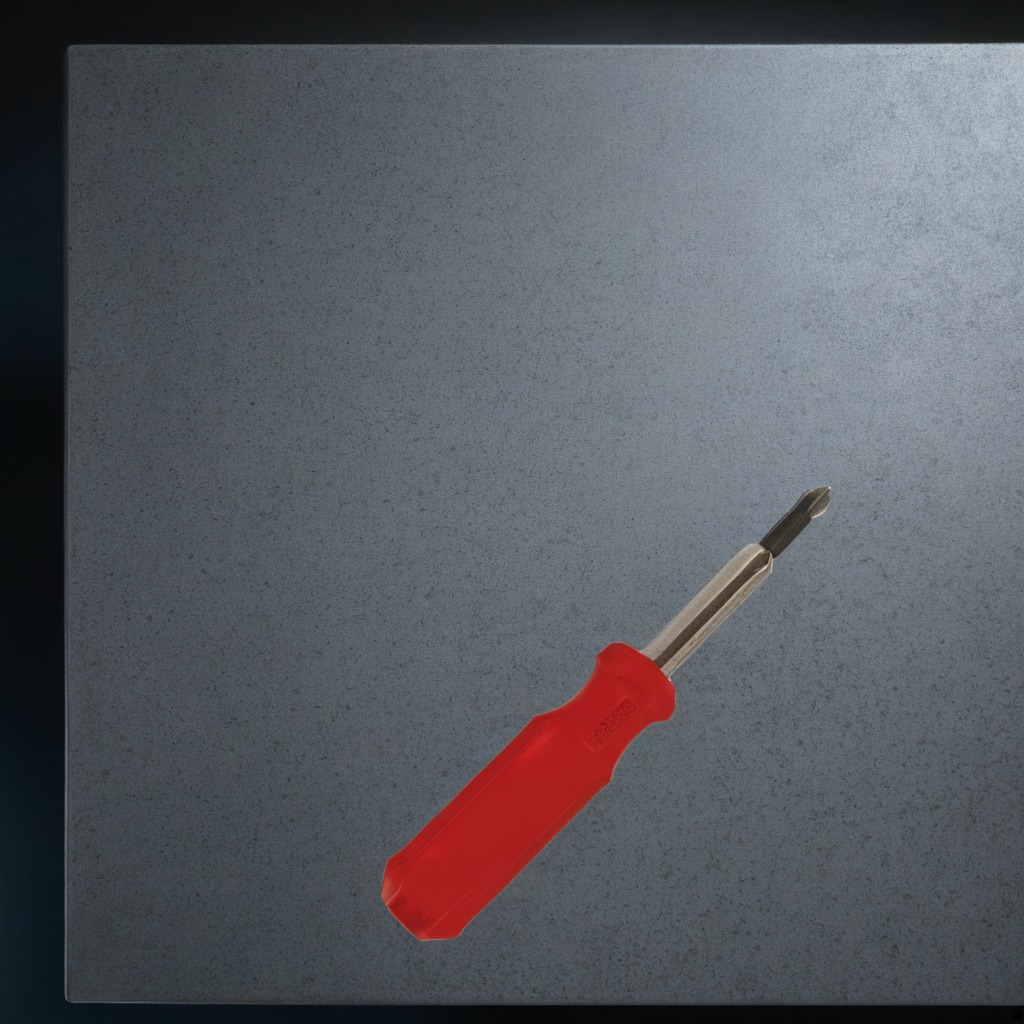
A screwdriver lying on a clean granite table inside a workshop at night